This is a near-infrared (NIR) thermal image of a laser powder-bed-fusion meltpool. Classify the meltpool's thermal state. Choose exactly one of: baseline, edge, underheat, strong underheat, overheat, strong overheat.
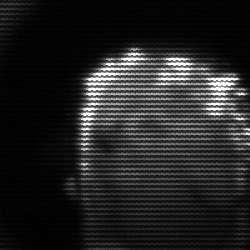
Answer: baseline